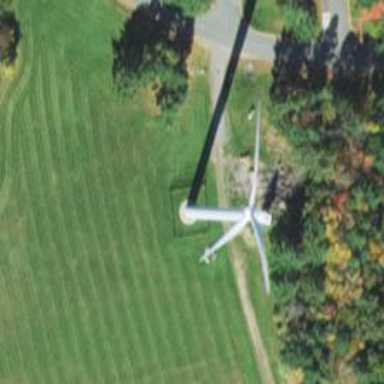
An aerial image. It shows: Wind turbine generator made by Vestas. The generator utilizes wind as its power source and belongs to the horizontal axis type.